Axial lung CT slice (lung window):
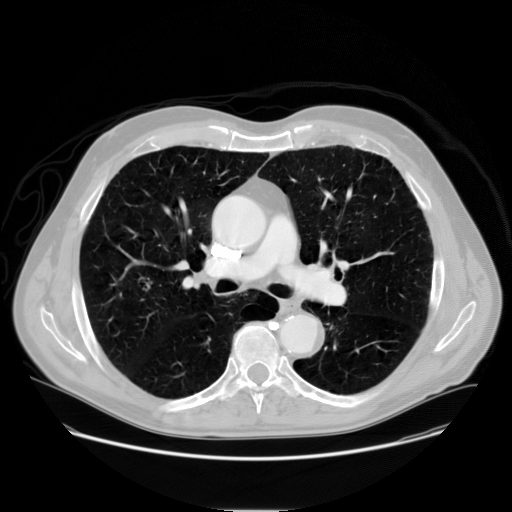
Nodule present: no